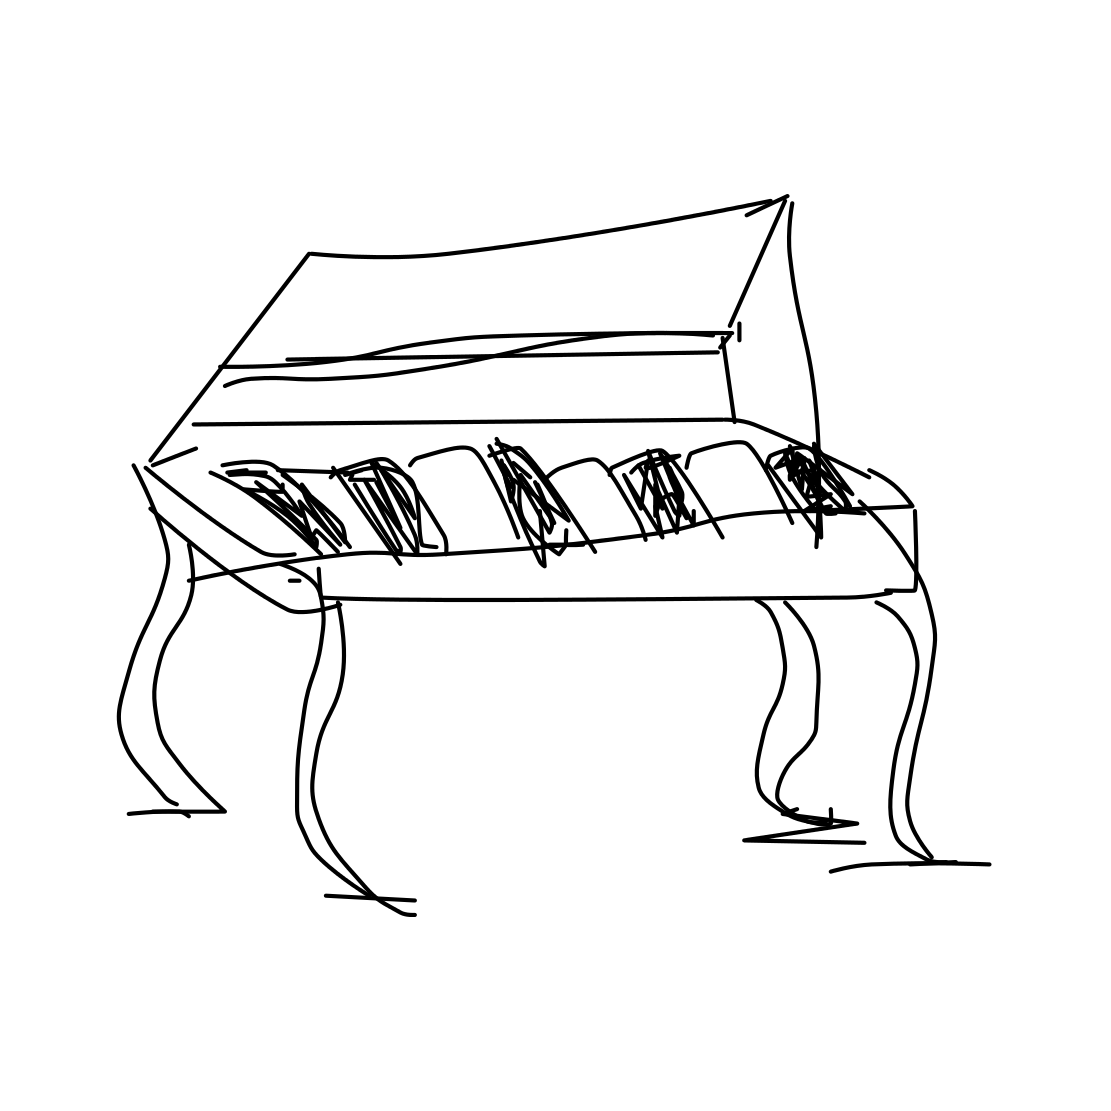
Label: piano